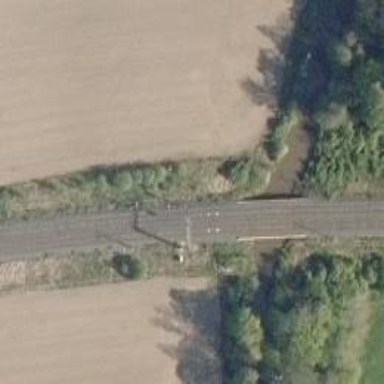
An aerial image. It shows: Bridge carrying railway with continuous electrified contact lines.